Question: Have the following simple code

How to avoid this notification? I think this is because I used the IIFE function.
Thanks in advance.
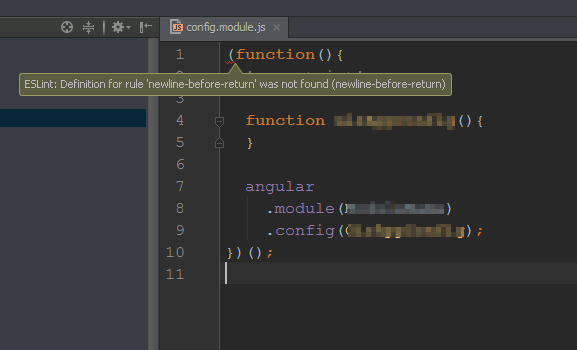
Answer: If you want to disable it for this specific case you can just add a disable comment on the same line: '(function(){ // eslint-disable-line newline-before-return'
If you'd like to disable it for the entire project, edit your '.eslintrc' file to add it to the 'rules' section:
'''
{
"rules": {
"newline-before-return": "off"
}
}
'''
More info on configuration here: <URL>